Question: I'm making a dotchart where I want to log transform the x scale. I have some points at 0, which ggplot handles nicely in that it doesn't eliminate them, however it does clip them.
What can I do so the points at 0 don't get clipped? It seems 'xlim()' and the scale transformation don't play together, only the last one called takes effect.
An example:
'''
myData <- data.frame(x = c(rexp(5), 0), y = "category")
myBreaks <- c(.1, 1, 5)
ggplot(myData, aes(x = x, y = y)) +
scale_x_continuous(trans = "log",
breaks = myBreaks,
labels = myBreaks) +
geom_point(size = 5, legend = F)
'''

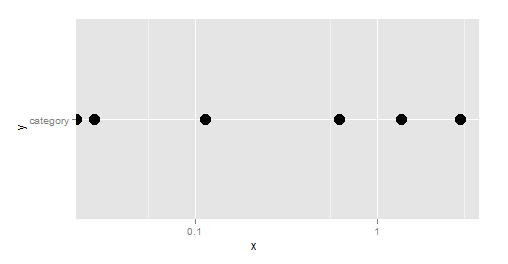
Answer: Since 'log(0)' is '-Inf', I suspect that your 0 point will always be clipped if you keep it zero. I tried to fiddle with 'expand=...', 'coord_trans' and everything else I could think of.
Here is a workaround:
- - -
The code:
'''
myData <- data.frame(x = c(rexp(5), 0), y = "category")
myData <- within(myData, x[x==0] <- 1e-6)
myBreaks <- c(1e-6, 0.1, 1, 5)
myLabels <- c(0, myBreaks[-1])
ggplot(myData, aes(x = x, y = y)) +
geom_point(size = 5, legend = F) +
scale_x_continuous(
trans = "log",
breaks = myBreaks,
labels = myLabels
)
'''